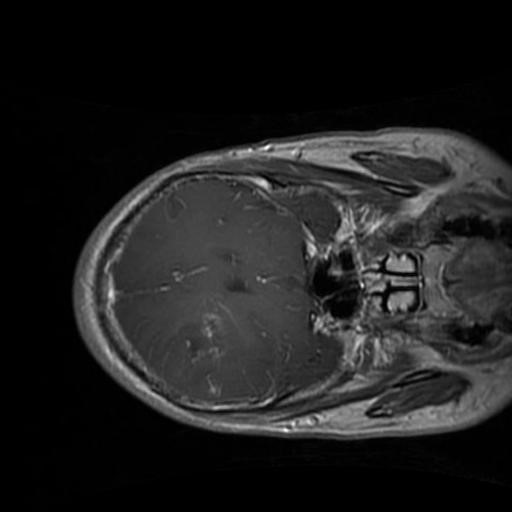
Label: brain_glioma